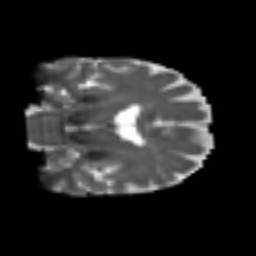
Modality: T2w
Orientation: coronal
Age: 60
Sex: female
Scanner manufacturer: siemens
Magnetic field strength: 3 T
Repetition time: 4.999 s
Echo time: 0.07946 s